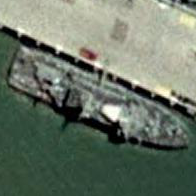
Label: destroyer